Question: I'm working on an app that uses the Facebook SDK. Until now I've not had any significant problems. I've been using the API to request a user's photos. However, after deleting the app on the device to try out some log-in scenarios, the app now only requests the public profile.
This is the call being made
'''
self.loginView = [[FBLoginView alloc] initWithReadPermissions:@[@"public_profile", @"email", @"user_friends", @"user_photos"]];
'''
but this is what shows on the device

When I request the user's photos the data is empty (as you'd expect with just the public profile).
What did I do to break it? And more importantly, how do I fix it?
EDIT: I've created a new app on the Facebook developer portal and I get exactly the same results.
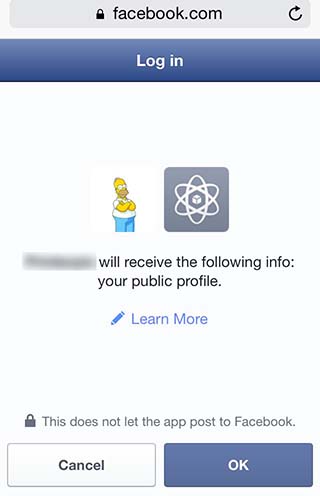
Answer: For reasons I can't establish, this error was somehow connected to the way that the FBLogin was initialising.
In my app I had created an FBLoginView in the storyboard and I was doing the alloc/init in the viewDidLoad method of the view controller handling my Facebook information.
I had checked to ensure that the FBLoginView class was associated with the view in the storyboard and that the FBLoginView class was declared in my app delegate.
However, I was seeing the problem as stated. It was only when I removed the FBLoginView from the storyboard and created it programmatically (as in the FBLoginUIControlSample that's available on Facebook) that the problem was resolved.
For reference, this DID NOT work for me
'''
-(void)viewDidLoad{
[super viewDidLoad];
self.loginView = [[FBLoginView alloc] initWithReadPermissions:@[@"public_profile", @"email", @"user_friends", @"user_photos"]];
self.loginView.delegate = self;
}
'''
This DID work.
'''
-(void)viewDidLoad{
[super viewDidLoad];
FBLoginView *loginView = [[FBLoginView alloc] initWithReadPermissions:@[@"public_profile", @"email", @"user_friends", @"user_photos"]];
loginView.delegate = self;
loginView.frame = CGRectOffset(loginView.frame,
(self.view.center.x - (loginView.frame.size.width / 2)),
5);
loginView.center = self.view.center;
[self.View addSubview:loginView];
}
'''